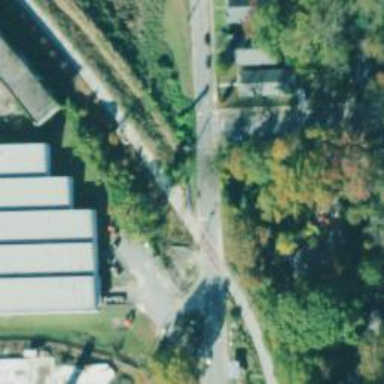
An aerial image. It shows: Marked crossing on abandoned railway cycleway.